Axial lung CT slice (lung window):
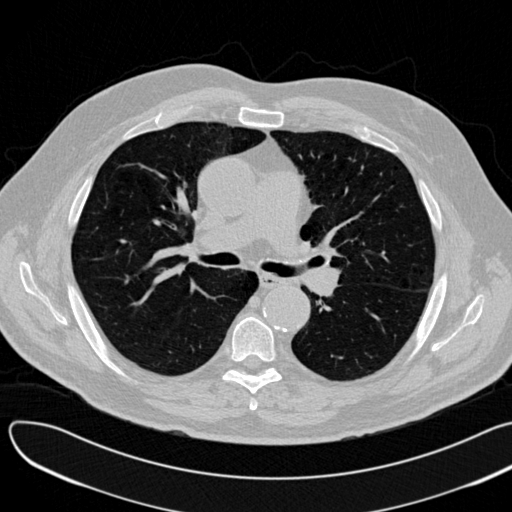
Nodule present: no